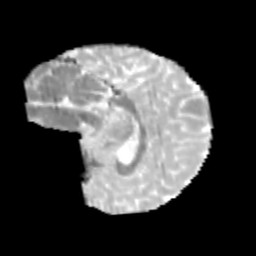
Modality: MD
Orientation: sagittal
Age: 12
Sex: female
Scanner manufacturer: siemens
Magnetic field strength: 3 T
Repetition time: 3.8 s
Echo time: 0.07 s